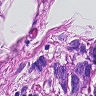
Metastatic tissue present: yes